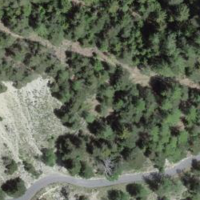
EUNIS habitat code: 23
Species observed at this site:
Saponaria ocymoides
Picea abies
Pinus sylvestris